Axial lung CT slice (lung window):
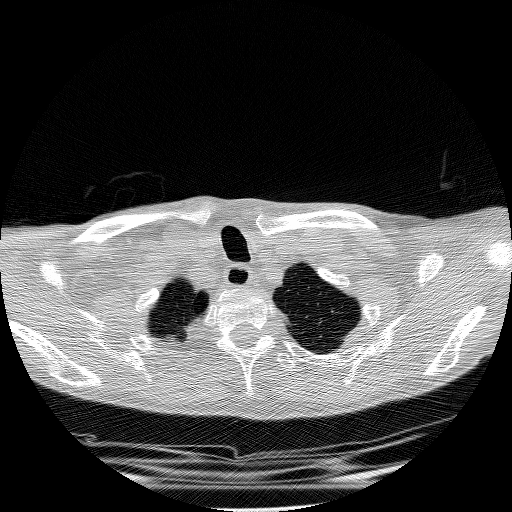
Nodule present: no